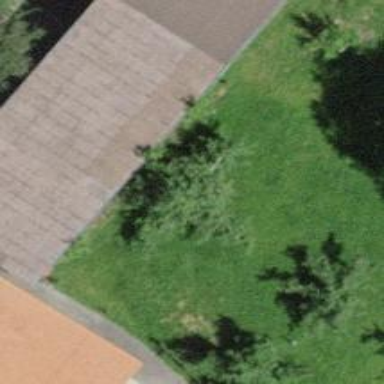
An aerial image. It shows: Shed.